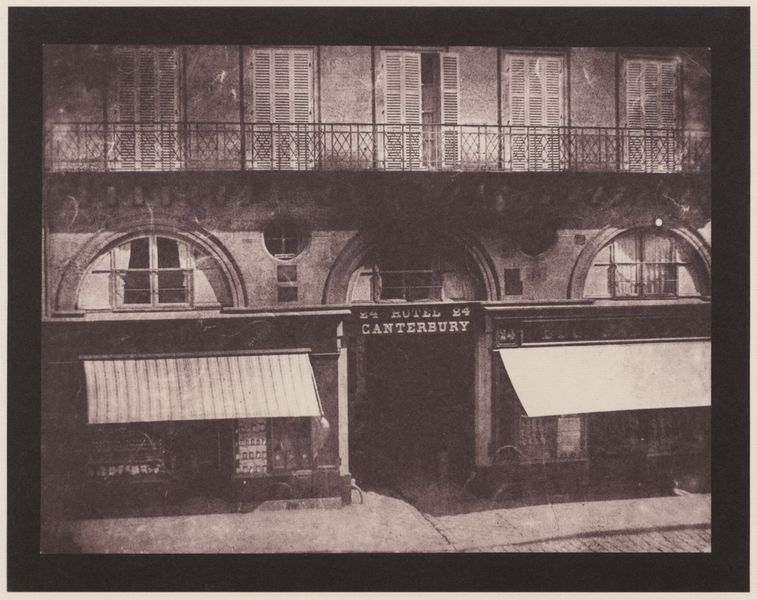
Titel: Hôtel Canterbury
Künstler: William Henry Fox Talbot
Standort: London
Institution: Science Museum
Schlagwörter: schatten, weiß, fenster, frankreich, glas, grau, jahrhundertwende, licht, schaufenster, schwarz, strasse, tür, dach, gebäude, haus, alt, wand, architektur, vorhang, brüstung, gitter, sonne, england, front, fensterläden, rund, balkon, schrift, sommer, bogen, fassade, geschäft, passage, pflaster, türen, dächer, weis, geschäfte, laden, läden, sepia, rundbogen, hotel, vorhänge, streifen, türflügel, durchgang, geländer, stufe, foto, fotografie, photographie, bögen, eingang, schild, fensterladen, auslage, bürgersteig, gehsteig, palazzo, rundfenster, torbogen, balustrade, scheiben, schwarz-weiss, gehweg, trottoir, wei0, jalousie, namen, photo, portal, sims, gesims, mezzanin, rundbögen, eisengeländer, einfahrt, geschosse, strassse, fotographie, stockwerke, aufnahme, blende, markise, aufriss, bogenfenster, lunetten, kaufhaus, markisen, jalousien, rolläden, sonnenblende, gepflastert, auslagen, shop, fotofrafie, bogenfesnter, aufnamhe, markis, 24, canterbury, 60, hofeinfahrt, hotel 24, halbrunde fenster, canterburry